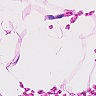
Metastatic tissue present: no